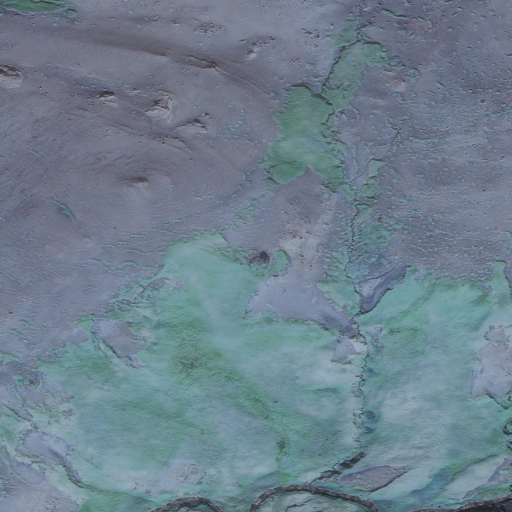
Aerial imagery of mountain in Alaska named Fawn Hill containing only unknown